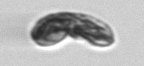
Label: Karenia